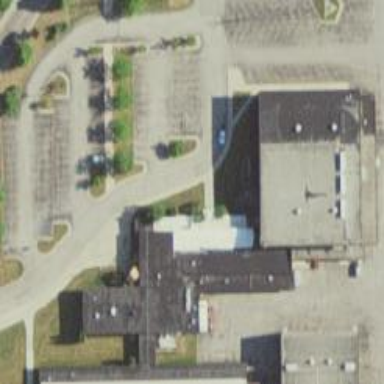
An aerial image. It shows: School building.